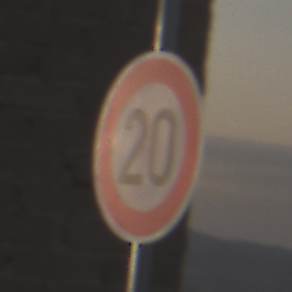
Verkehrszeichen: Geschwindigkeit20
Umgebung: Outdoor, Nature
Tageszeit: SunriseSunset
Wetter: PartlyCloudy
Licht: Natural
Jahreszeit: NotSpecified
Kontrast: HighContrast